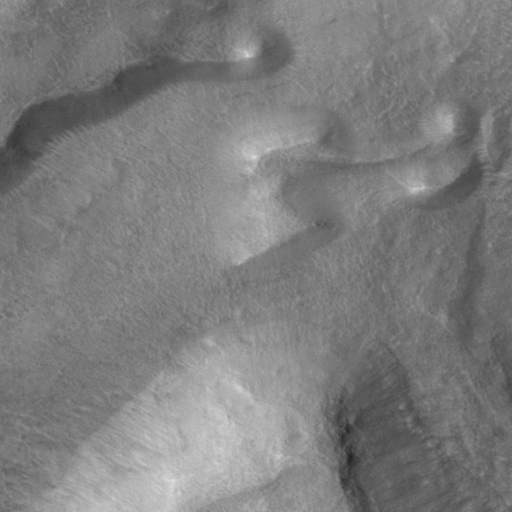
Classes present: Background